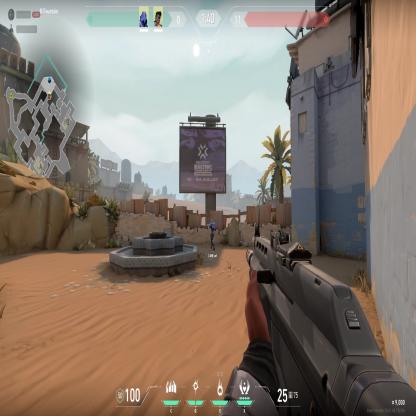
Label: teammate